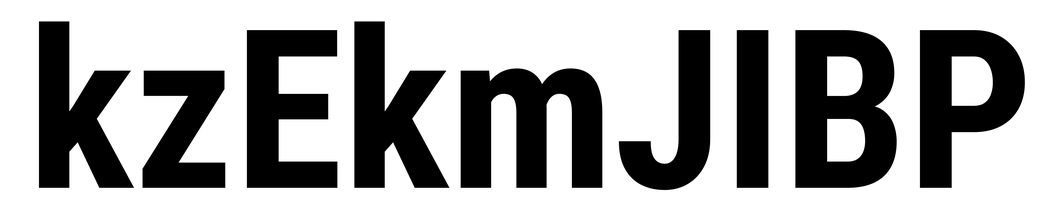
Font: Roboto_Condensed_Bold